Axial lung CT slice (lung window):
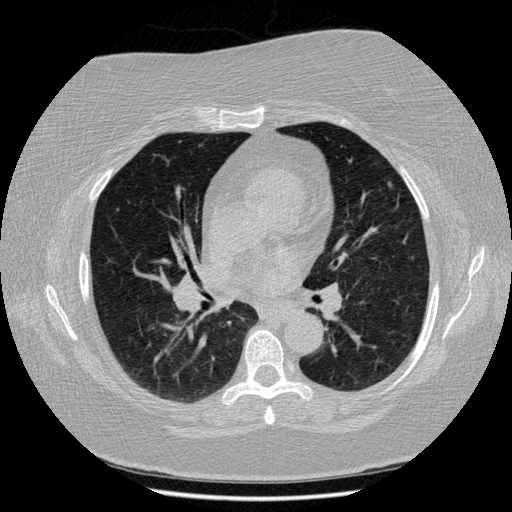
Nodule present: yes
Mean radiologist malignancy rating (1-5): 2.667